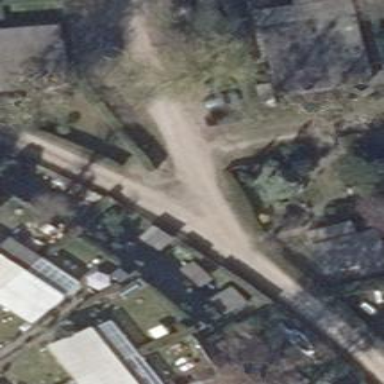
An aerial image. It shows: Abandoned railway running parallel to compacted service road.